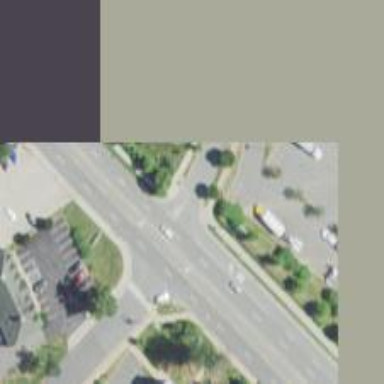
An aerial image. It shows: Marked crossing on footway.